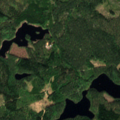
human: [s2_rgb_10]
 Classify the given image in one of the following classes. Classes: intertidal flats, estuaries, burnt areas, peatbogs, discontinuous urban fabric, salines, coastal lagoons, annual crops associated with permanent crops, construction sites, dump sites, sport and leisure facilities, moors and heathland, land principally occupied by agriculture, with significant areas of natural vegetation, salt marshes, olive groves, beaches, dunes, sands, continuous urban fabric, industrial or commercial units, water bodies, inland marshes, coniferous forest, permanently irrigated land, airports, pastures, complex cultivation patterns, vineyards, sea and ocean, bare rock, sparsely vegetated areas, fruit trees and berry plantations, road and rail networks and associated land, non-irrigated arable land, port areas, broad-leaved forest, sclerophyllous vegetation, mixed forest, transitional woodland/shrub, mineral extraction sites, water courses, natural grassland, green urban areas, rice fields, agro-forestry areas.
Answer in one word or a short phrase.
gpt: coniferous forest, mixed forest